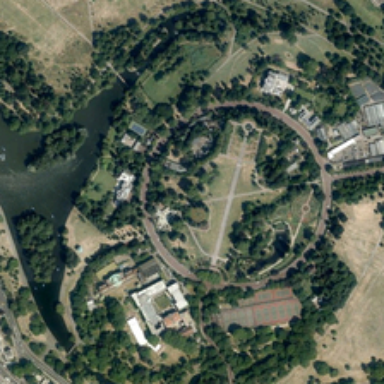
The boomerang shaped park is surrpunded by buildings .